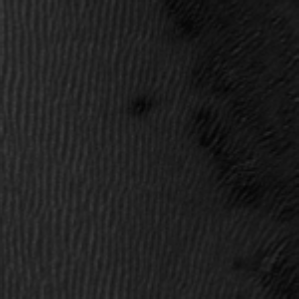
Label: frost